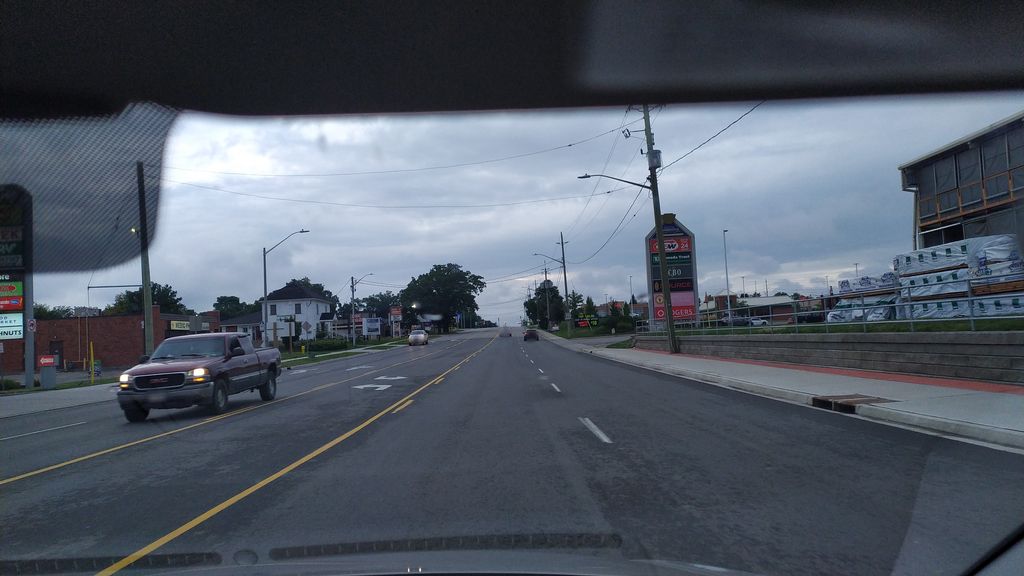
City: kitchener-waterloo